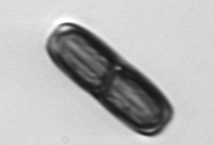
Label: Ephemera